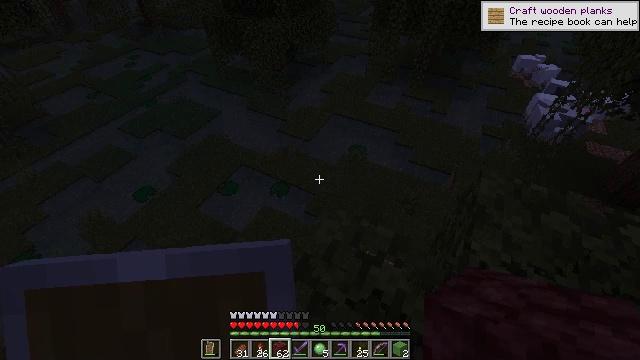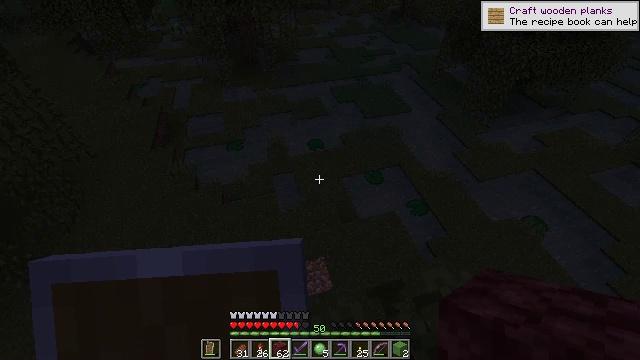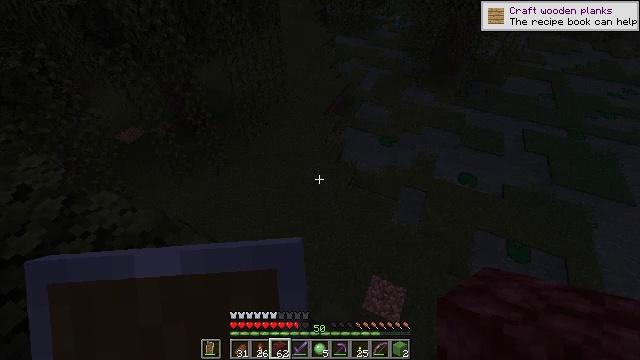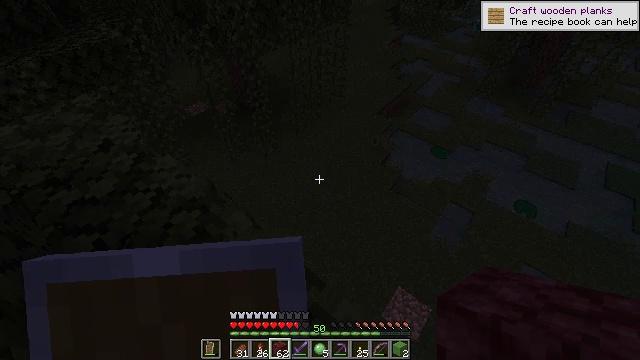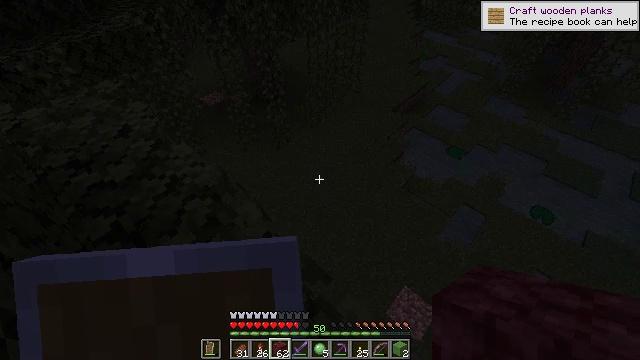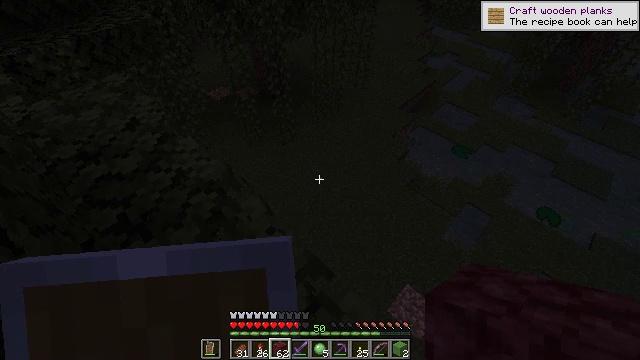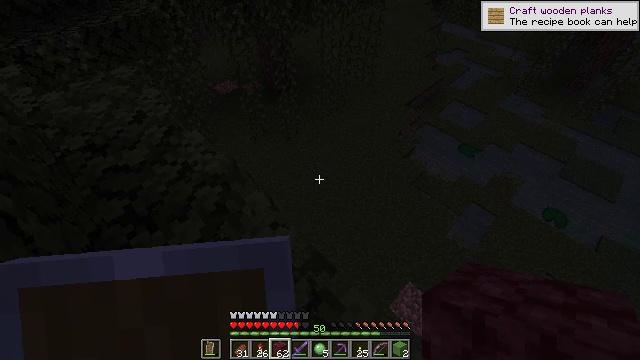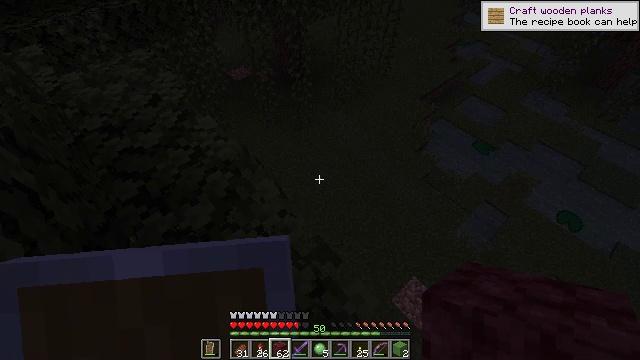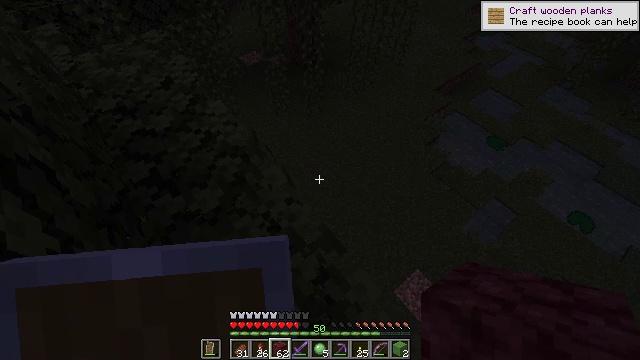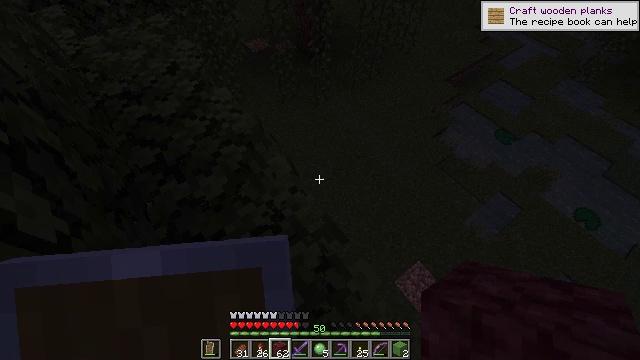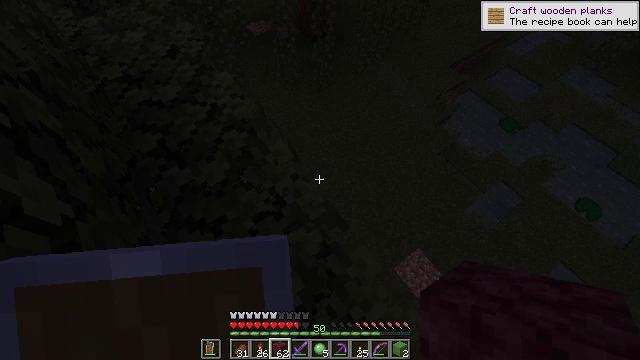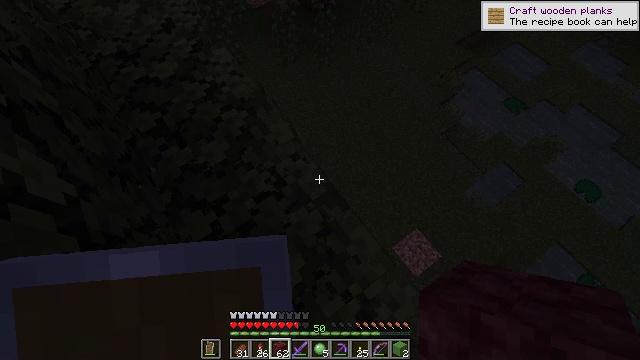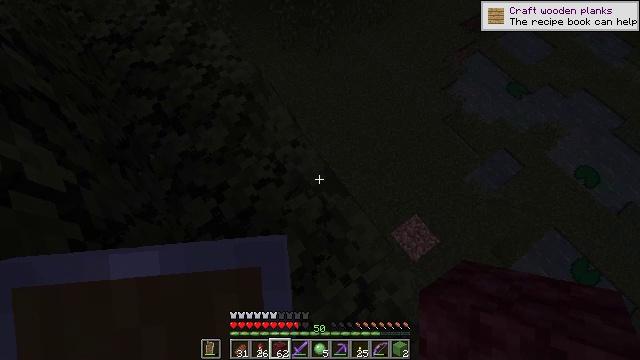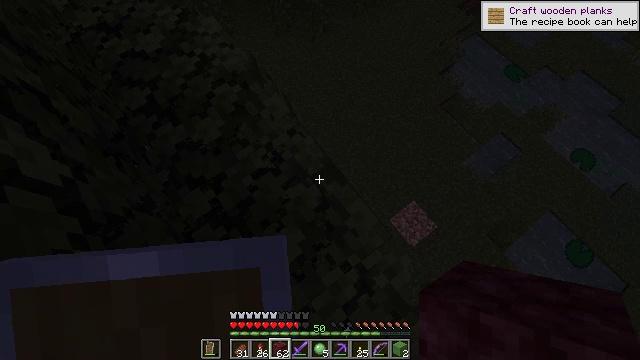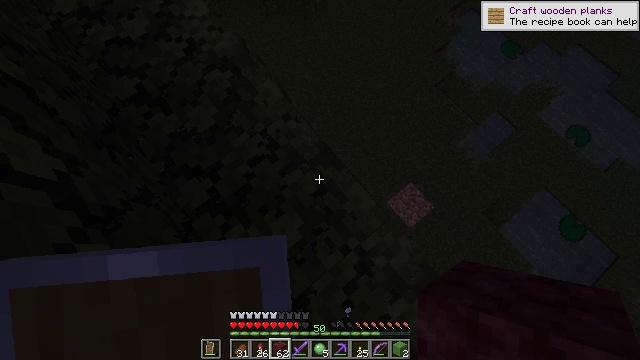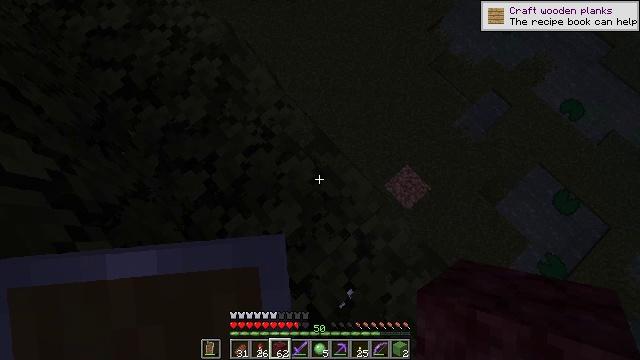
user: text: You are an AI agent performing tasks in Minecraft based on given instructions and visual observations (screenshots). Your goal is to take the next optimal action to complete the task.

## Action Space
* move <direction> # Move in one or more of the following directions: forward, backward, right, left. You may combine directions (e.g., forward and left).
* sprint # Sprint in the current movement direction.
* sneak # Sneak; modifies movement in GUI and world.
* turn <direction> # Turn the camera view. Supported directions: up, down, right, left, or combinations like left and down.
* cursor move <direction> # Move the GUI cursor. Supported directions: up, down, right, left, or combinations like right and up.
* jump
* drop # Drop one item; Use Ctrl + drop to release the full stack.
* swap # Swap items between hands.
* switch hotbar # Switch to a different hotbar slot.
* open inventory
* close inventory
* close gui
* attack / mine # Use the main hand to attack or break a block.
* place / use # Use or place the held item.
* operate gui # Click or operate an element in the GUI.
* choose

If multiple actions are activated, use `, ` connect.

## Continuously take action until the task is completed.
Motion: motion action
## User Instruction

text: Hunt mobs.
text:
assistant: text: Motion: turn left
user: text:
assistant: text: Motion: turn left
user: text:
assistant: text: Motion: turn left
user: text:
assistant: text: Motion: turn left and down
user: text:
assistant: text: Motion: turn left
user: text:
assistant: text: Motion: turn left
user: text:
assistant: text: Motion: turn left and down
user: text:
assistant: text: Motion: turn left and down
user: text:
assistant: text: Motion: turn left and down
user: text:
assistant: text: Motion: turn down
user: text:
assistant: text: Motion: turn down
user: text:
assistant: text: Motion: turn down
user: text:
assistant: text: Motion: turn right and down
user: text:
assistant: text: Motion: turn right and down
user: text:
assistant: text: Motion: turn right and down
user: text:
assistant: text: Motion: turn right and down
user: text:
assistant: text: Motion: turn right
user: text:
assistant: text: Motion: turn right
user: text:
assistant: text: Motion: turn right
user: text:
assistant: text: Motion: no_op
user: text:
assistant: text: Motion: no_op
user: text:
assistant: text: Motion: no_op
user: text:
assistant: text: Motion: no_op
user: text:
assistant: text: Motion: no_op
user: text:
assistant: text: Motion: no_op
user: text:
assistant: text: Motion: no_op
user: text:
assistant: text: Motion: no_op
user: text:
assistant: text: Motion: move forward
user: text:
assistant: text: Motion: move forward
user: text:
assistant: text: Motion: move forward